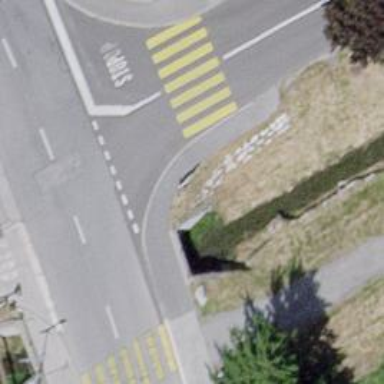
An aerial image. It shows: Sidewalk.